Field crop: maize
Growth stage: 2
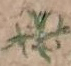
Species: atriplex